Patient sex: F
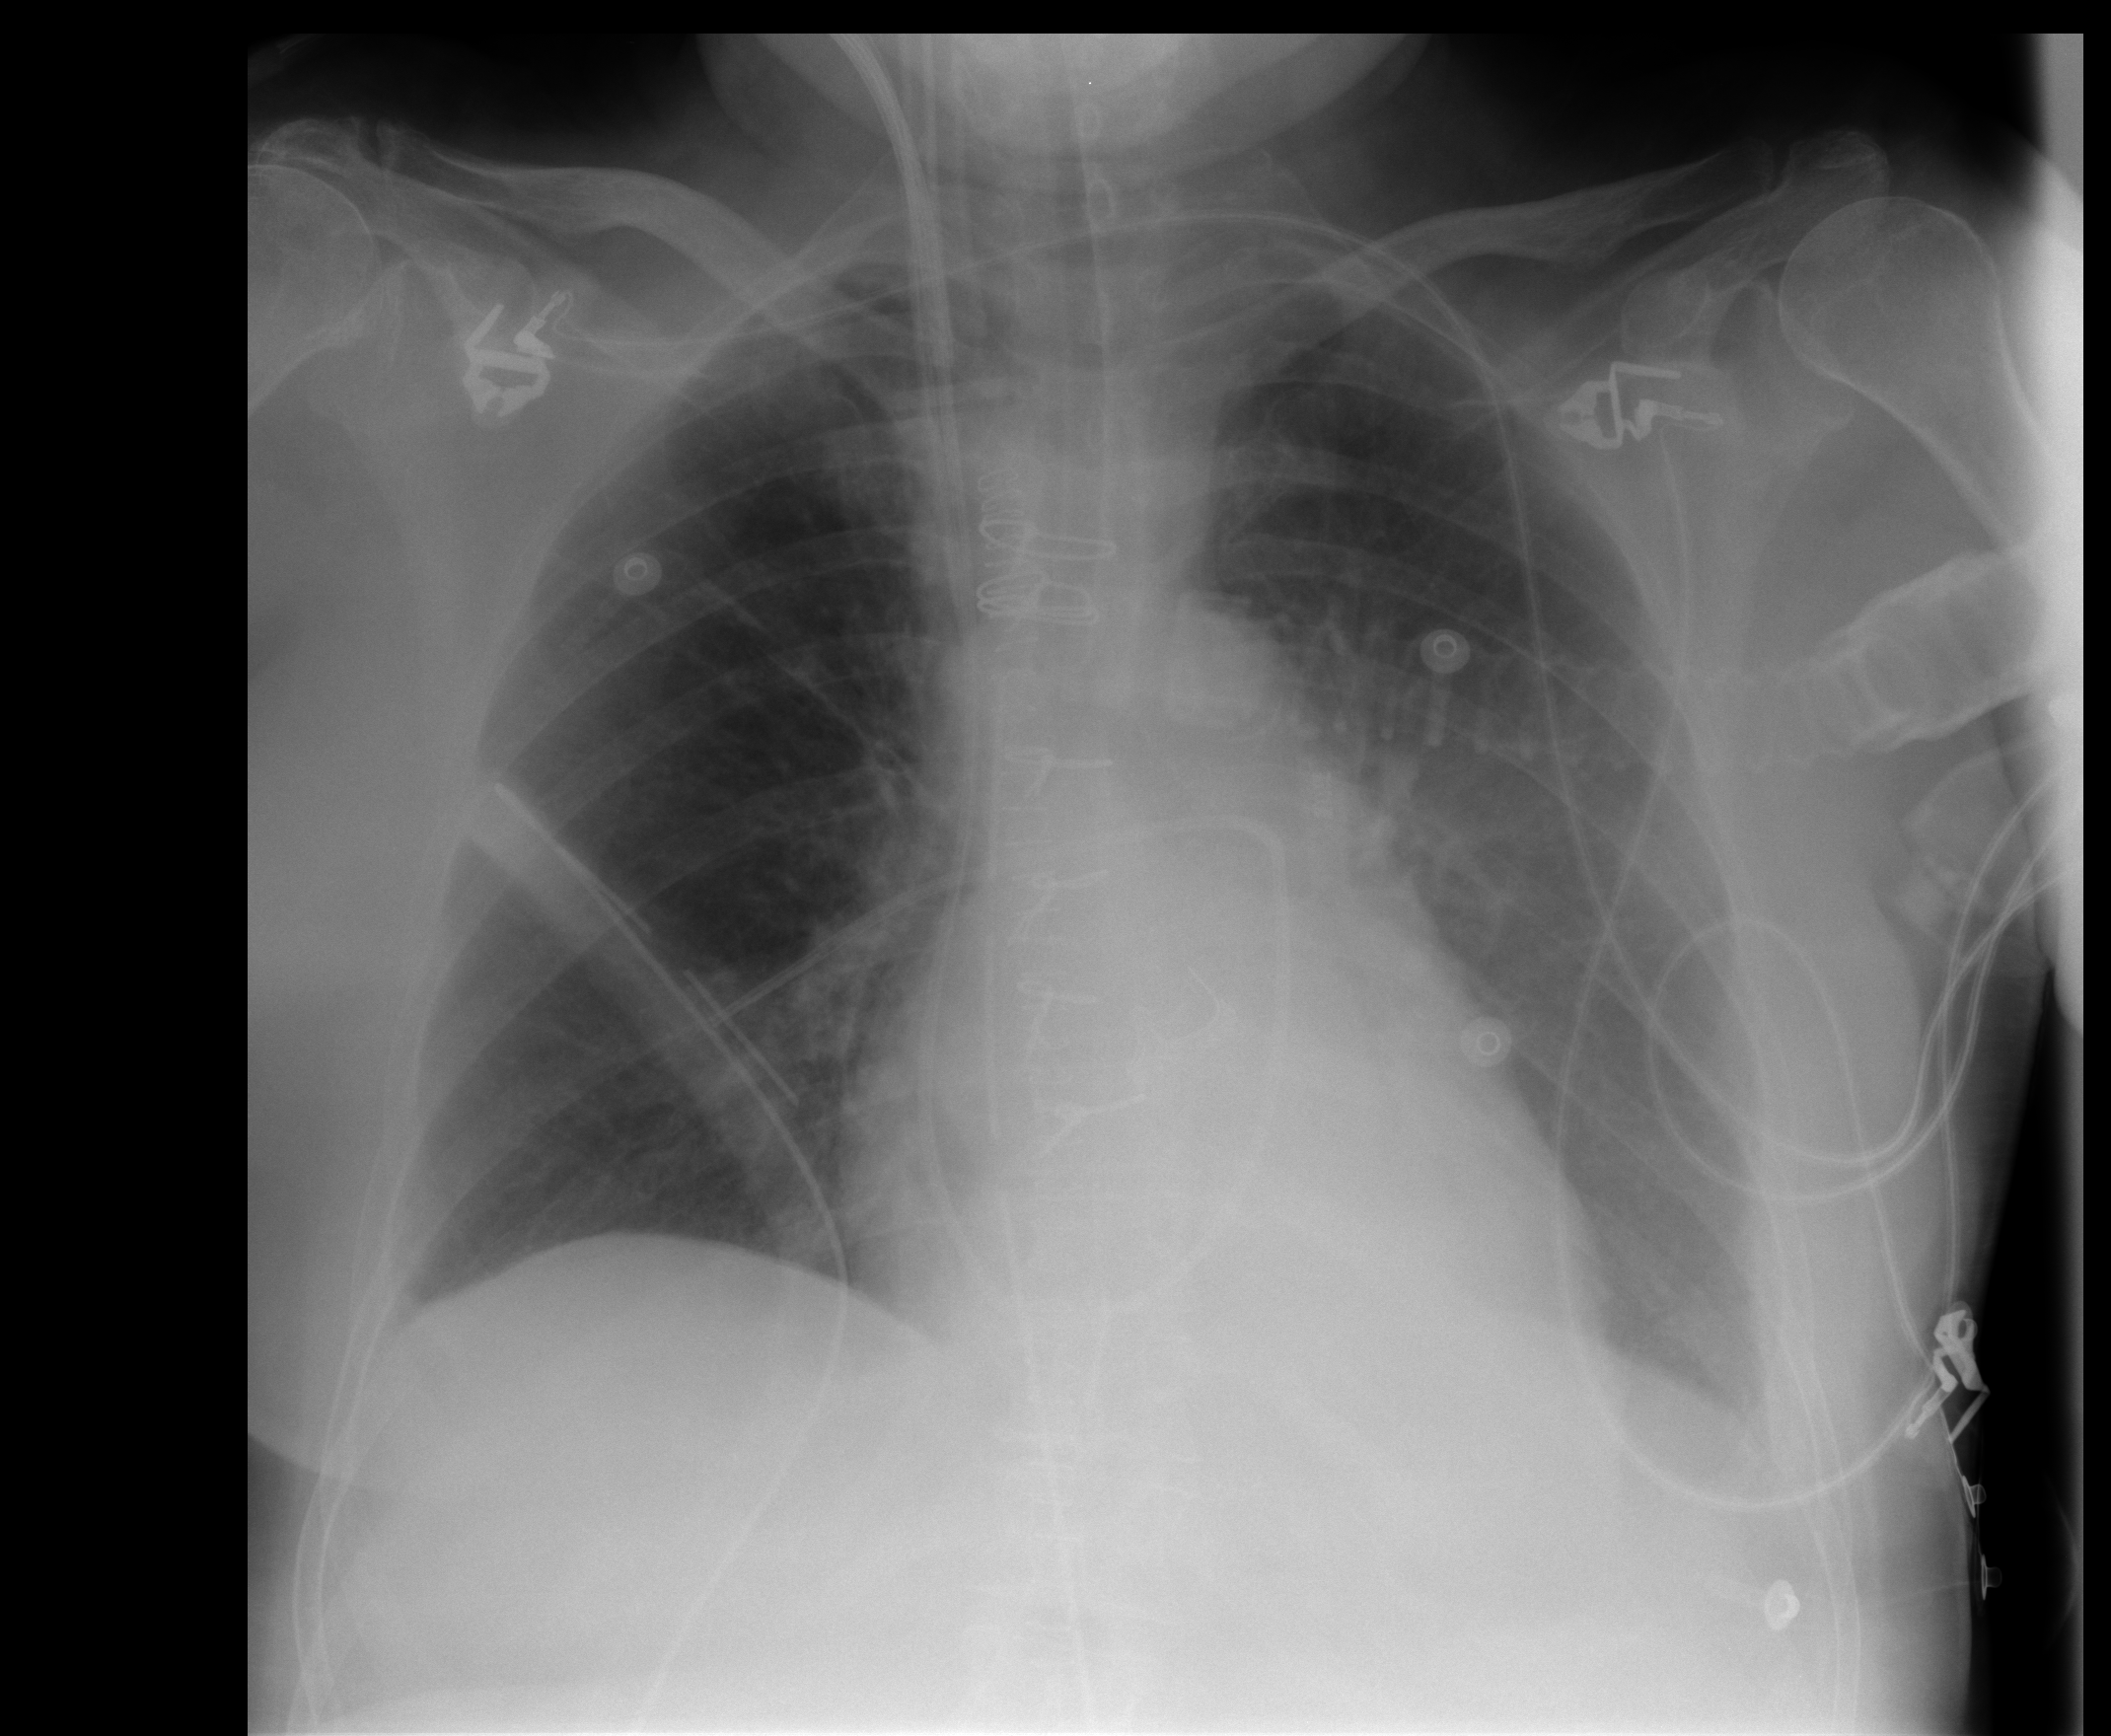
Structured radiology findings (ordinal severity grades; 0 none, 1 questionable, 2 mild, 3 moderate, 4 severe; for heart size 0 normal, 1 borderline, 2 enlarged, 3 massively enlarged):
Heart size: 1
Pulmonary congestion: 1
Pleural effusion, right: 1
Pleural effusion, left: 2
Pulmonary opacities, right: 0
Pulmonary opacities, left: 0
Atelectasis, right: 1
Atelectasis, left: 0